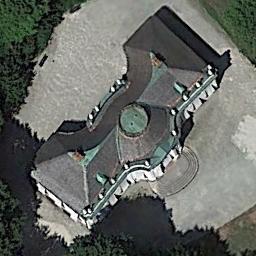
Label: palace